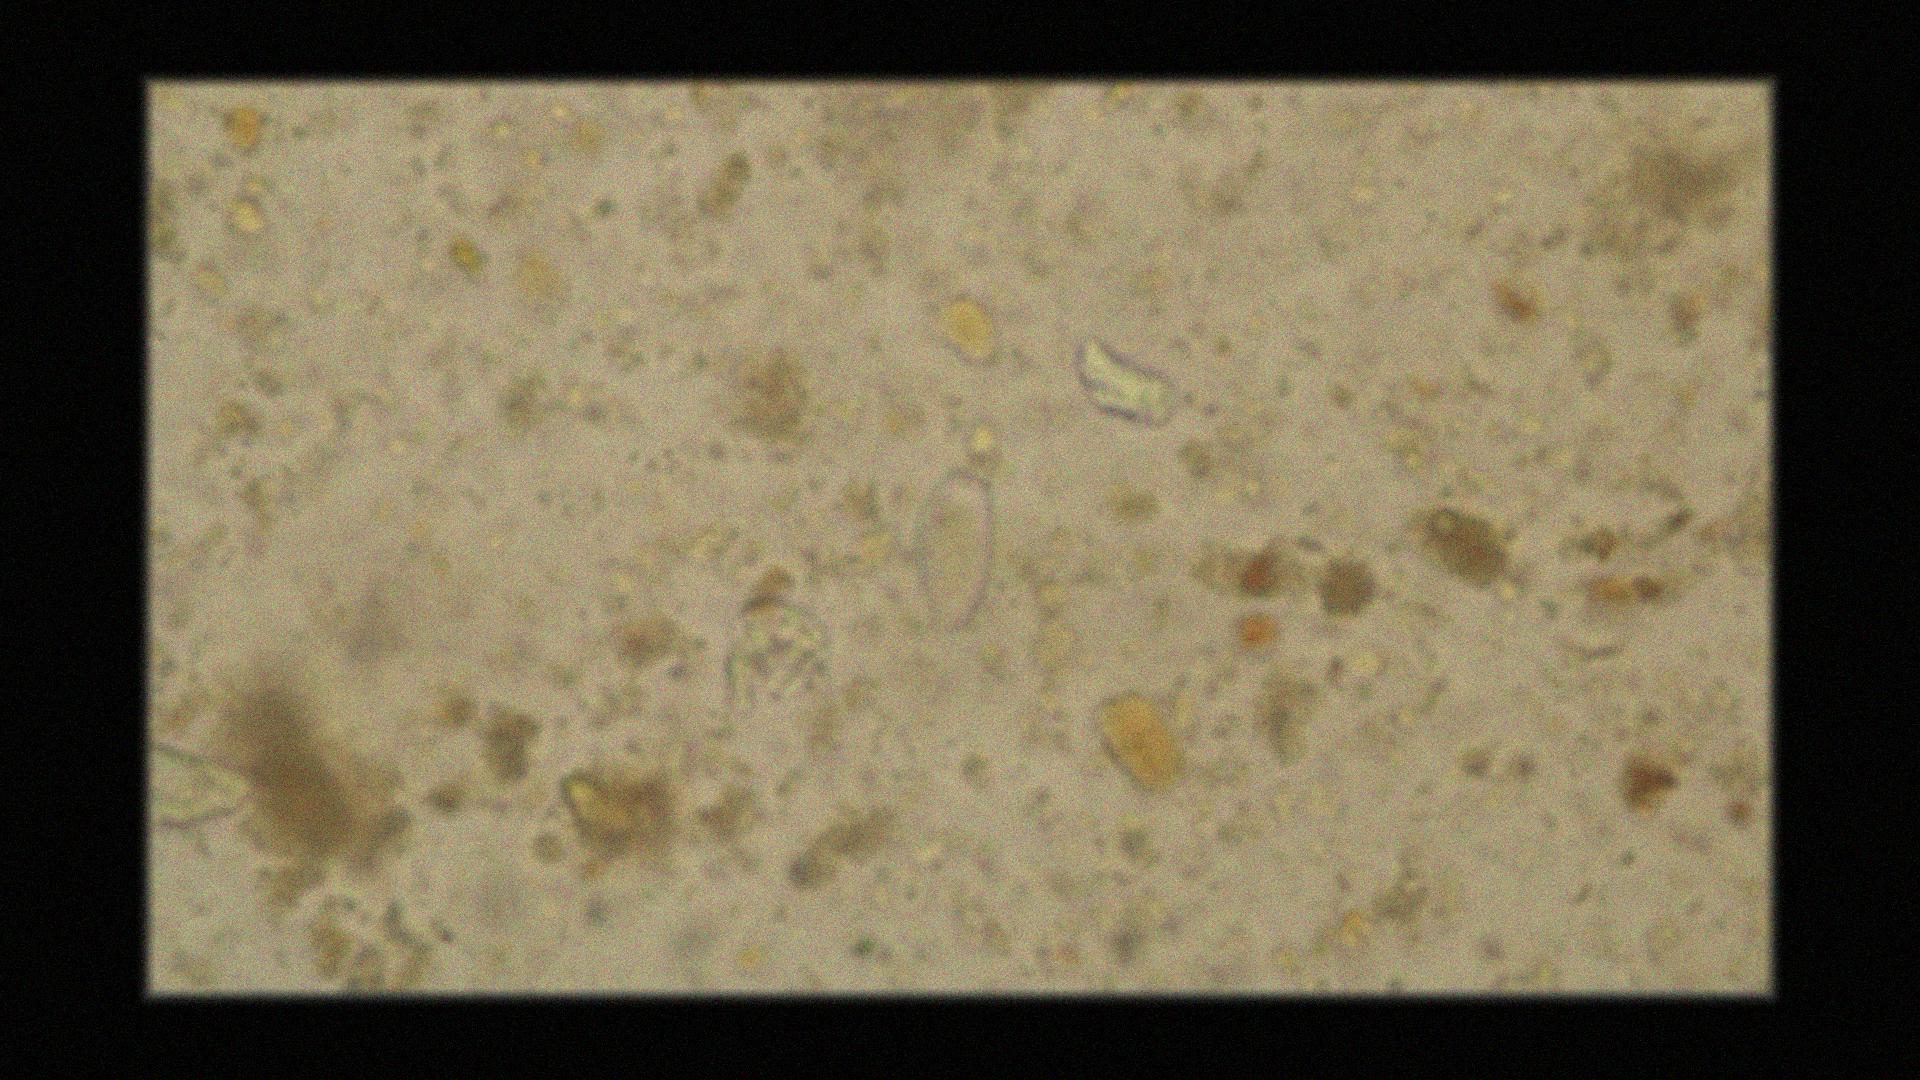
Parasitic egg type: Enterobius vermicularis